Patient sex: M
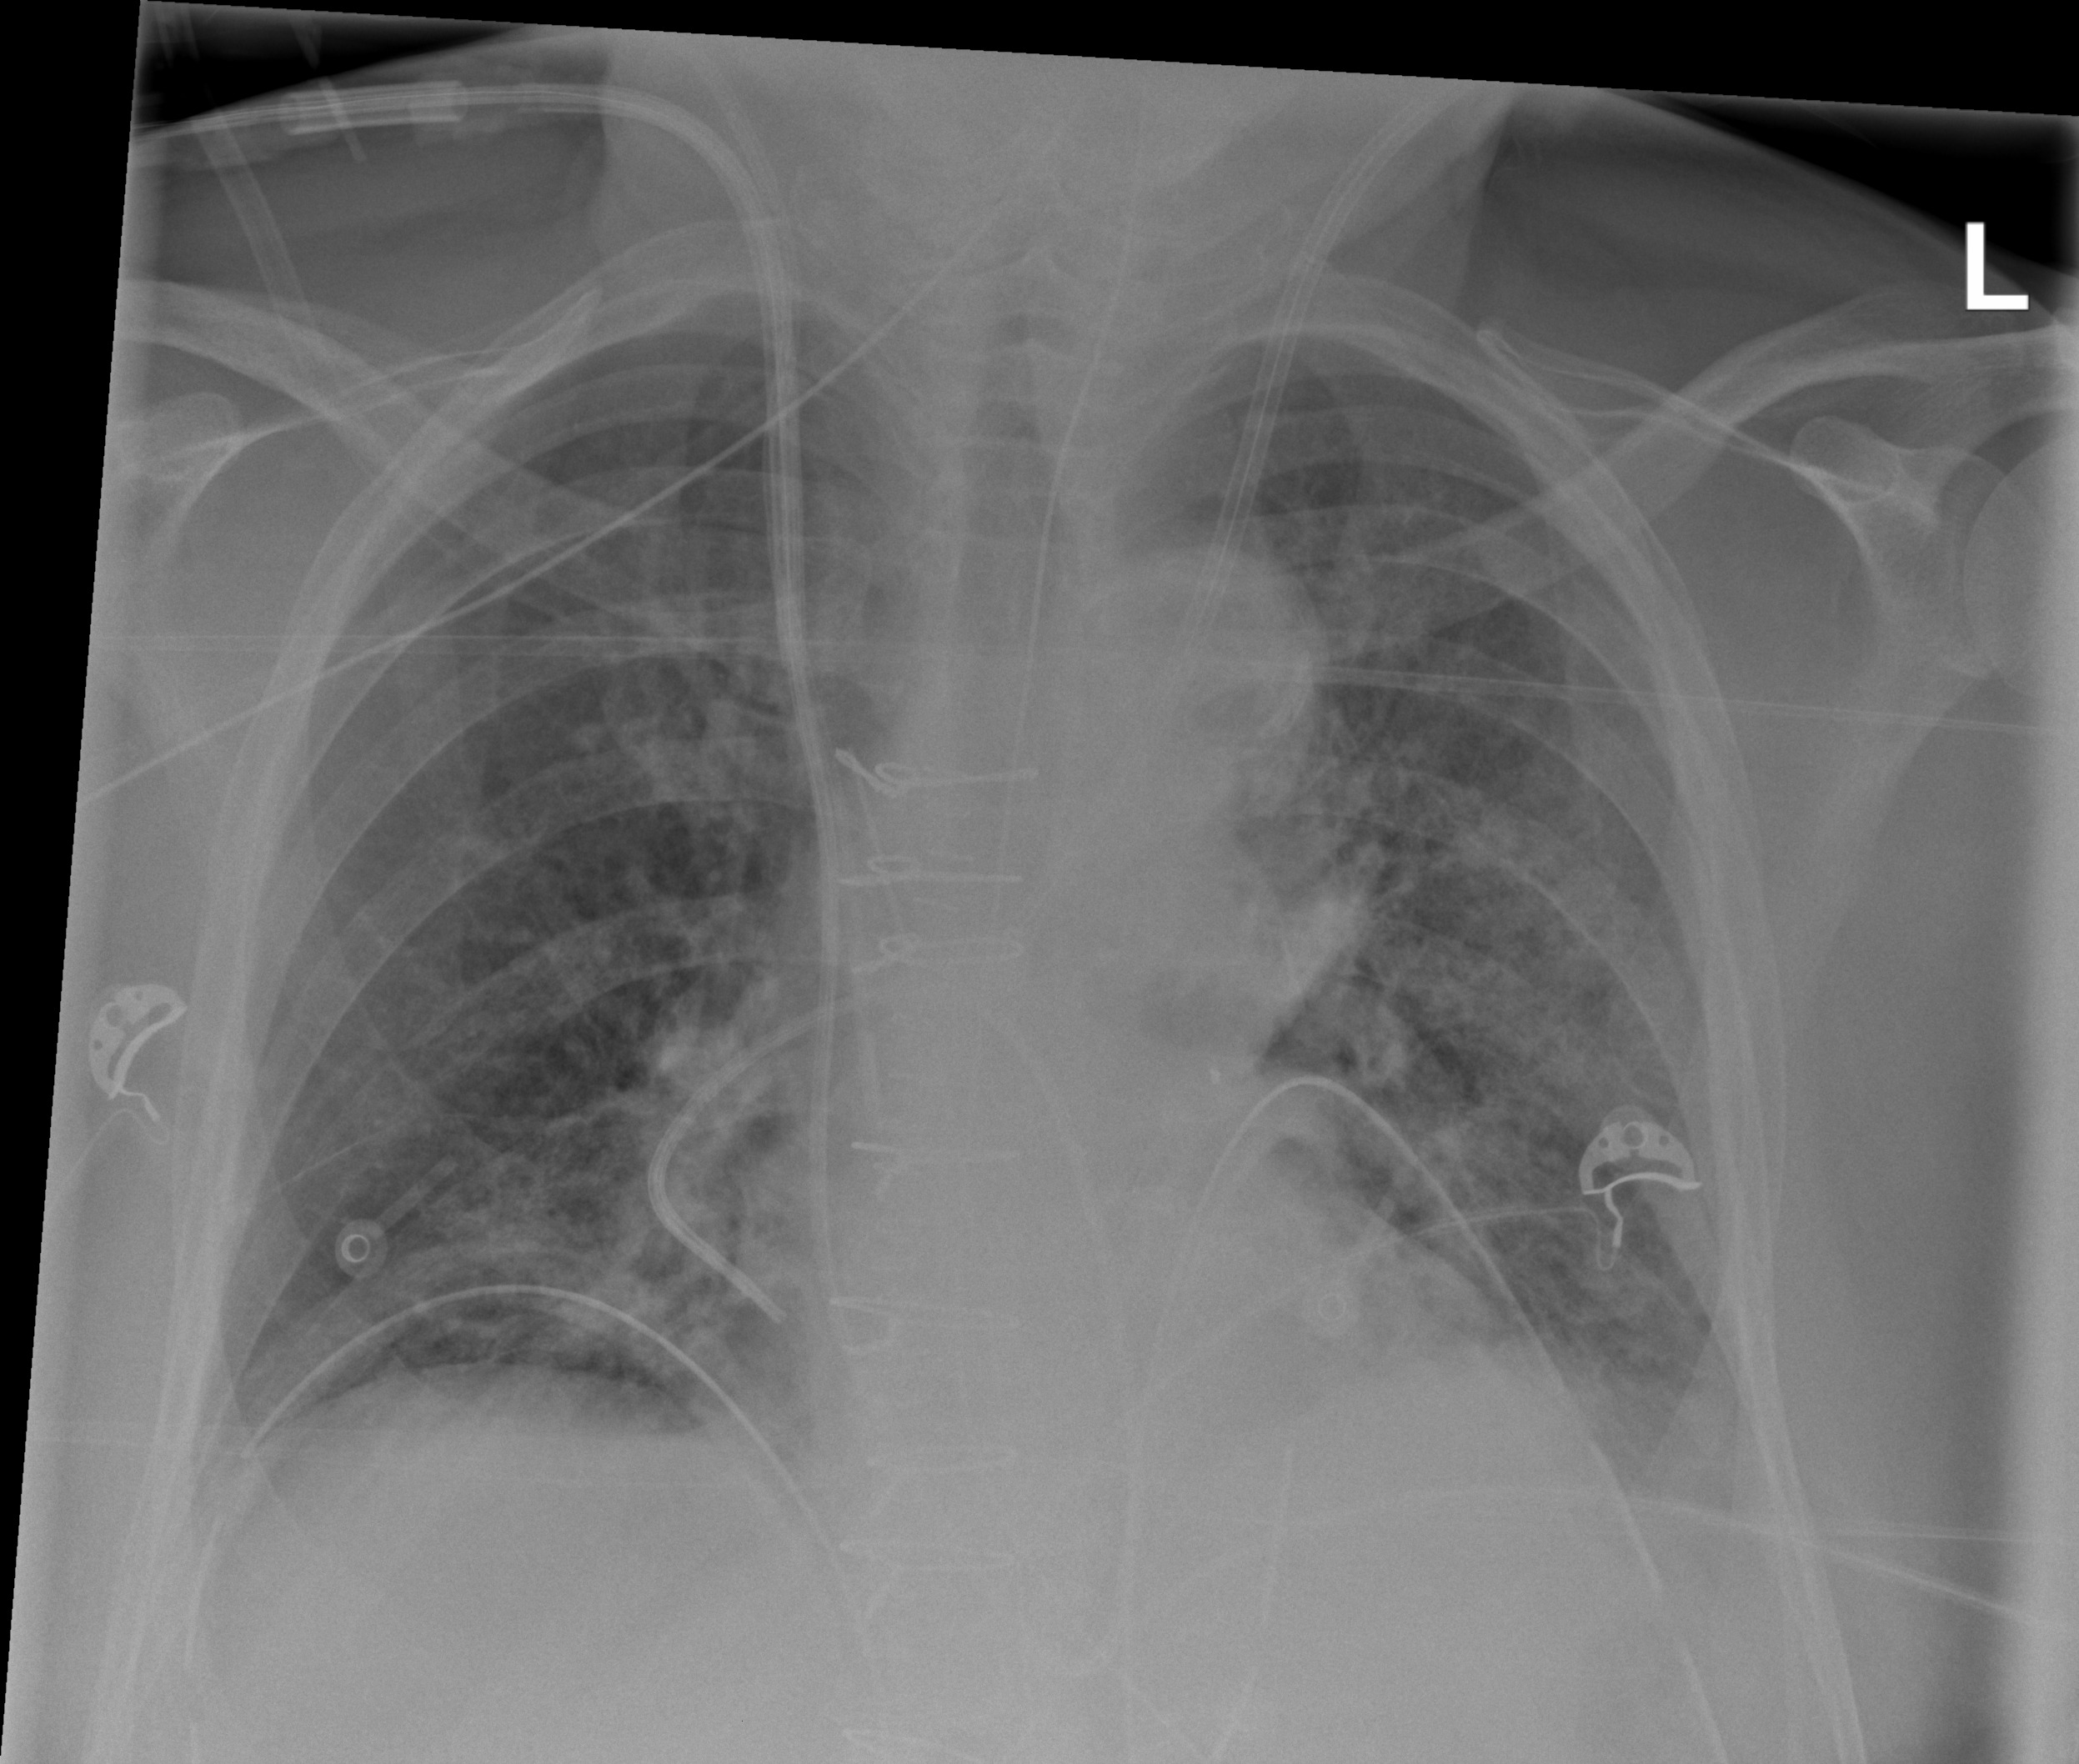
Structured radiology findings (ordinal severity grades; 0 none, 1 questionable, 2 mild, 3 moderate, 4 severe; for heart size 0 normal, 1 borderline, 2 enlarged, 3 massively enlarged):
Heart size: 0
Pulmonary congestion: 2
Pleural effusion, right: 0
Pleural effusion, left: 2
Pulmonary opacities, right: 2
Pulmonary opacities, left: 3
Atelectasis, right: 2
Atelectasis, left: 2